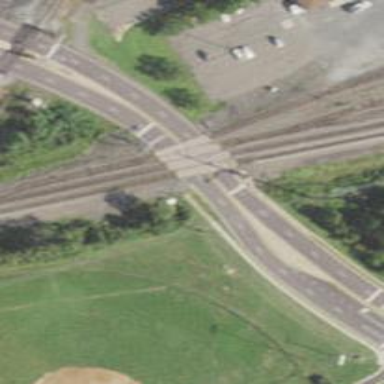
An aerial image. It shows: Crossing for the railway.